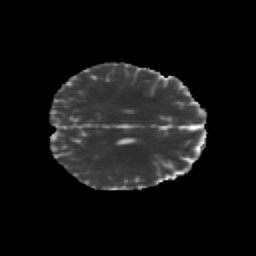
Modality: MD
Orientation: axial
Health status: healthy
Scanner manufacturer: siemens
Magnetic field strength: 3 T
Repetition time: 10 s
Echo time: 0.092 s